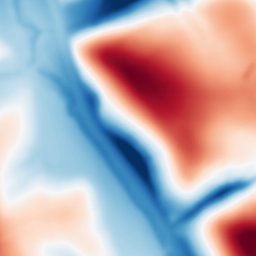
Category: multiscale
Decomposition family: dog
Decomposition parameters: sigma_low: 3
sigma_high: 50
Upsampling method: sinc_hamming
Upsampling parameters: scale: 2
kernel_size: 16
Upsampling scale: 2